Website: macys
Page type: customer-info-address
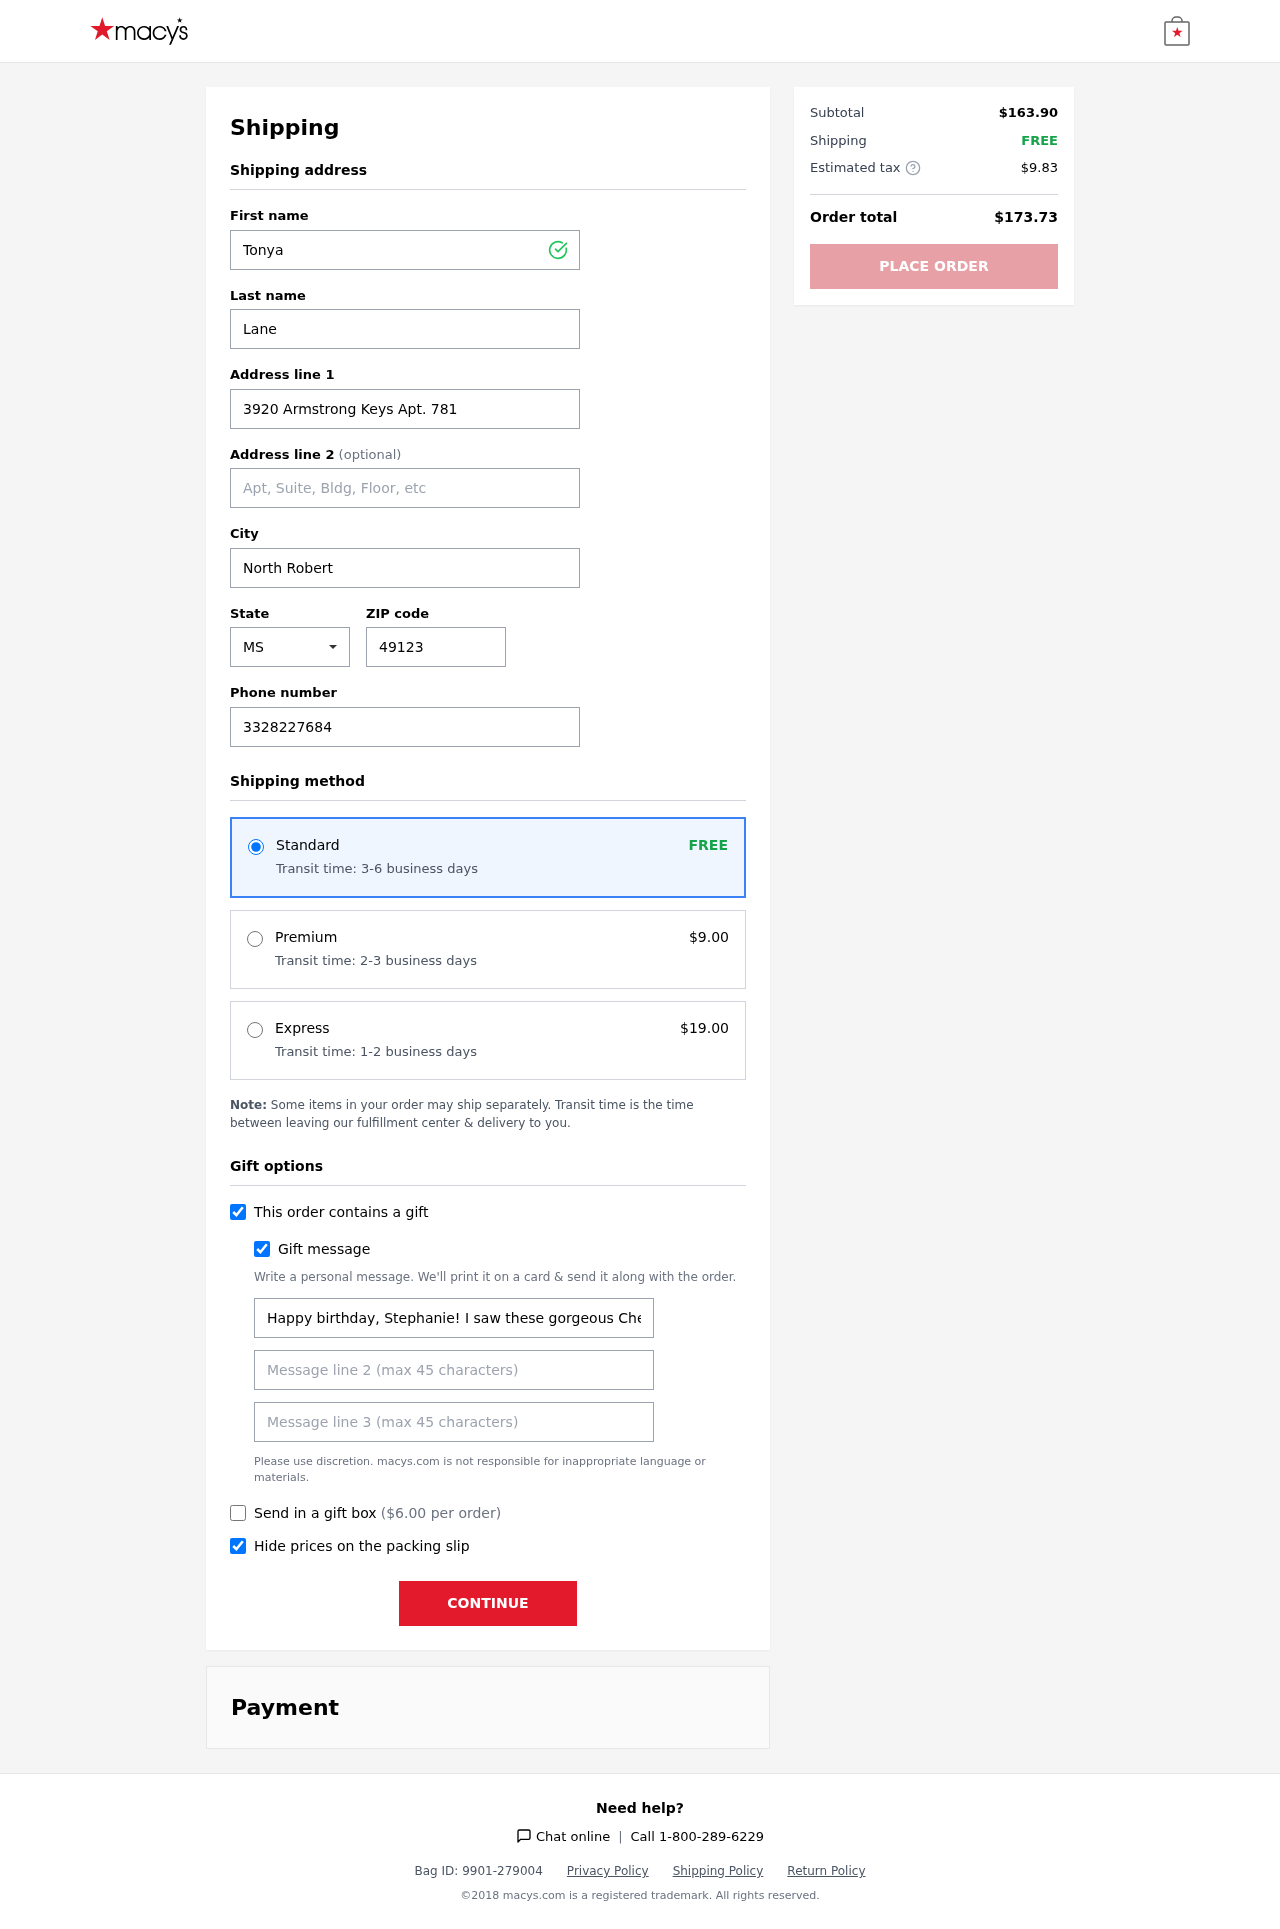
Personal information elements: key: PII_CITY
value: North Robert
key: PII_FIRSTNAME
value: Tonya
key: PII_GIFT_MESSAGE
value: Happy birthday, Stephanie! I saw these gorgeous Chelsea boots in pale blue and immediately thought of you—perfect for all your adventures ahead! I hope they bring a little extra joy to your special day!  Tonya
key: PII_LASTNAME
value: Lane
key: PII_PHONE
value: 3328227684
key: PII_POSTCODE
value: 49123
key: PII_STATE_ABBR
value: MS
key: PII_STREET
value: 3920 Armstrong Keys Apt. 781
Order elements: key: ORDER_SHIPPING_STANDARD
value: FREE
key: ORDER_SHIPPING_STANDARD_TIME
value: Transit time: 3-6 business days
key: ORDER_SHIPPING_PREMIUM
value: $9.00
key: ORDER_SHIPPING_PREMIUM_TIME
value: Transit time: 2-3 business days
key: ORDER_SHIPPING_EXPRESS
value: $19.00
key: ORDER_SHIPPING_EXPRESS_TIME
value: Transit time: 1-2 business days
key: ORDER_GIFT_BOX_FEE
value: $6.00
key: ORDER_SUBTOTAL
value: $163.90
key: ORDER_SHIPPING_COST
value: FREE
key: ORDER_TAX
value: $9.83
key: ORDER_TOTAL
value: $173.73